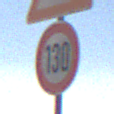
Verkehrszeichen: Geschwindigkeit130
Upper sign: SeitenwindVonRechts
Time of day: Midday
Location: Outdoor (Nature)
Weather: Clear
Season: NotSpecified
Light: Natural